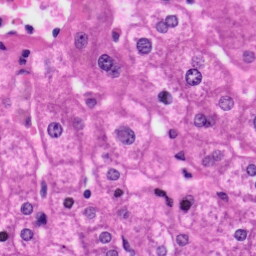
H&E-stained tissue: Liver